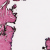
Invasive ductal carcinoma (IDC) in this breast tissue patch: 0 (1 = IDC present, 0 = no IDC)